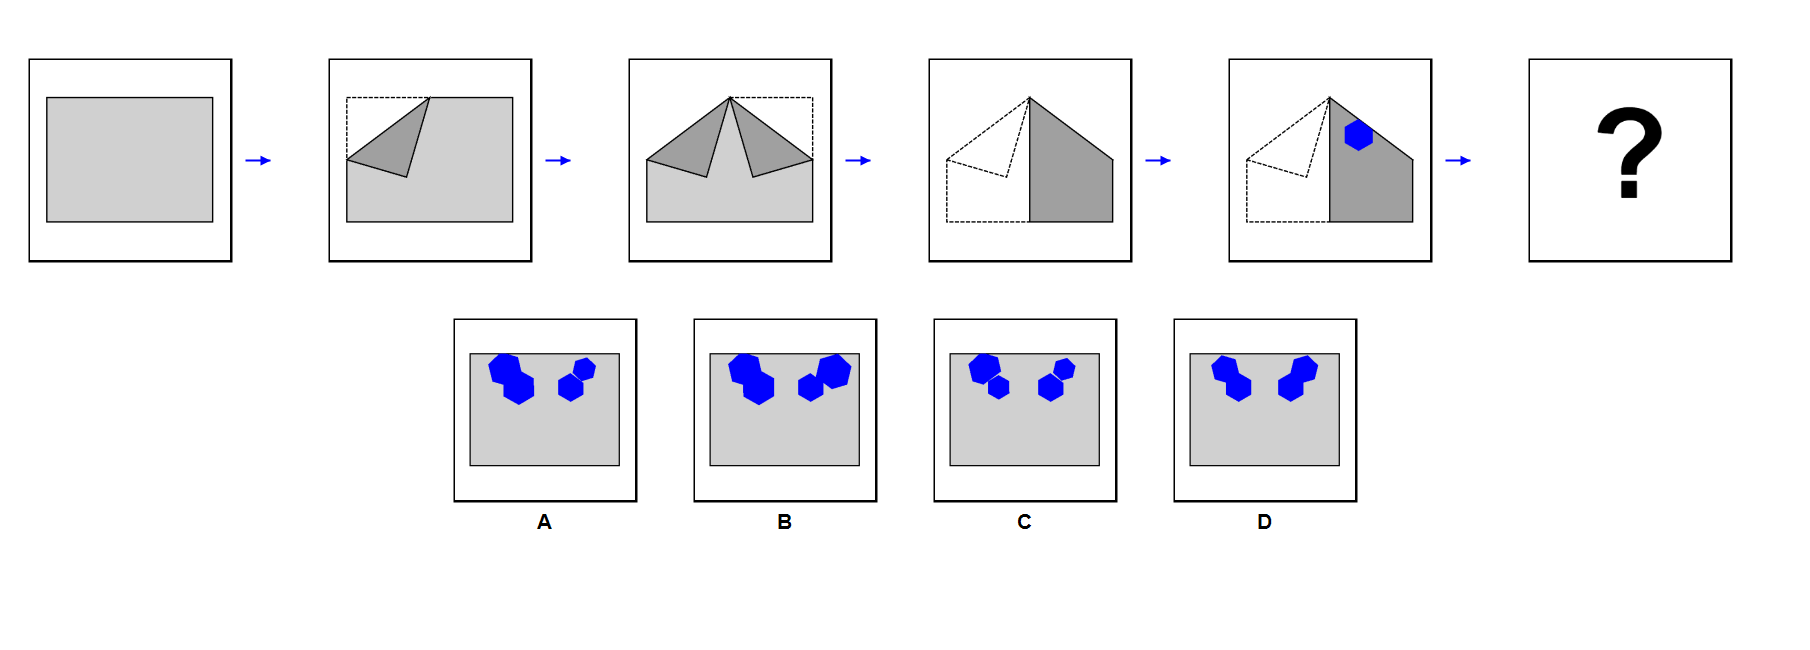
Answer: D